Interaction volume radius: 5 \u00c5
Interaction volume height: 35 \u00c5
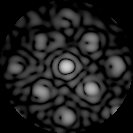
Disorder parameter: 0.3397